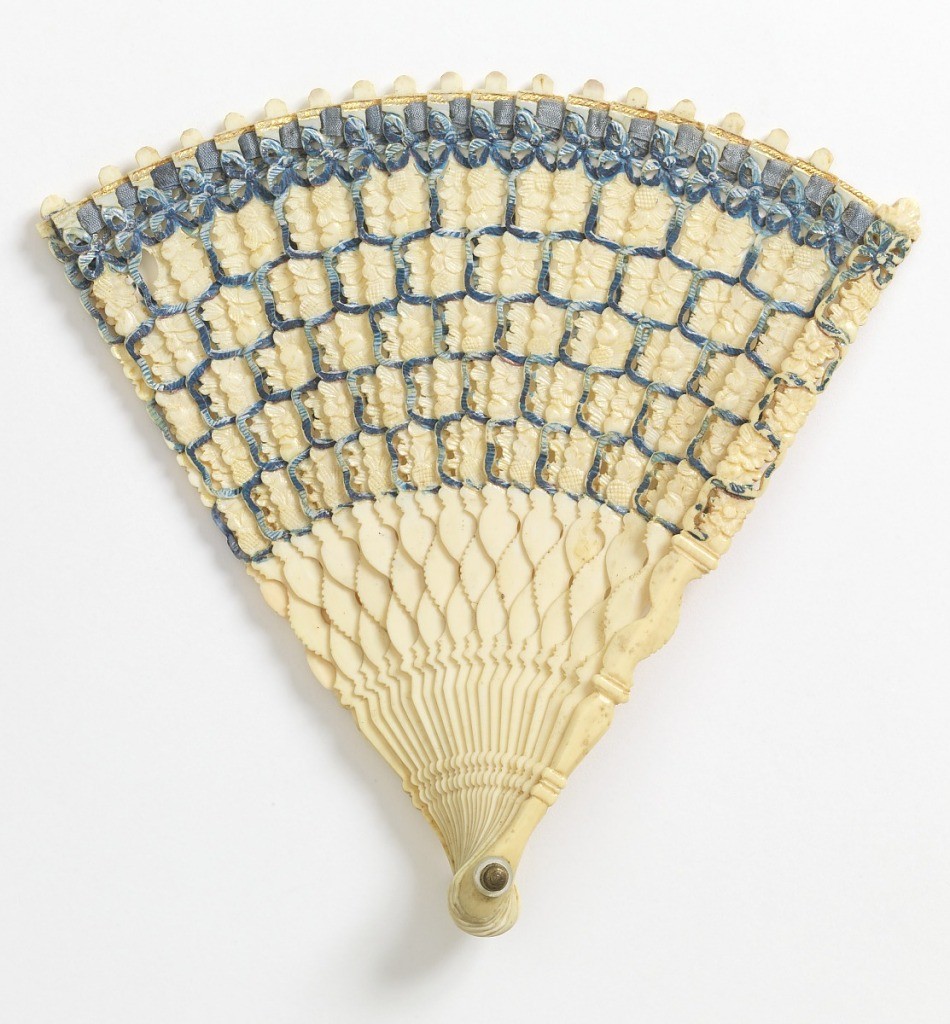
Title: Folding Fan Sticks
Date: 1740–1750
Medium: Ivory sticks, painted, gilded, and carved à jour, silk ribbon
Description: Part of a folding fan consisting of only sticks and guards. Ivory sticks painted, gilded,  and carved à jour with designs of flowers and ribbons. Blue silk ribbon connects the sticks in the absence of the original leaf. . Mother-of-pearl washer at the rivet.